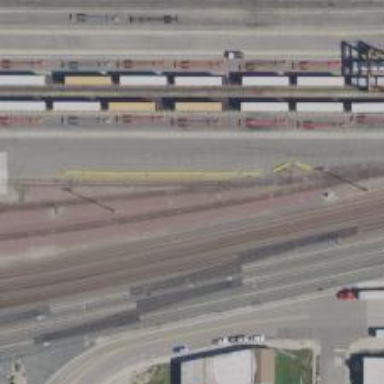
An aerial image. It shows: Railway yard used for servicing trains.